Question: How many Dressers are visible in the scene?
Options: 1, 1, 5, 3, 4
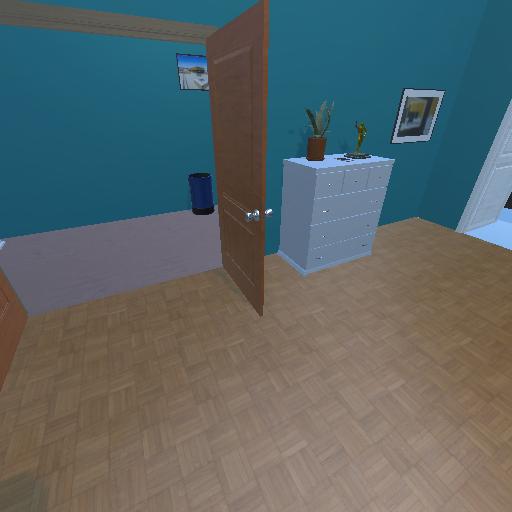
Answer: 1